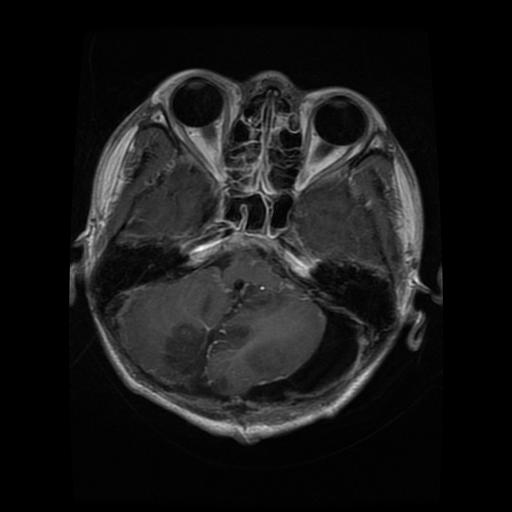
Label: glioma